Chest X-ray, PA view. Patient: 40 years old, sex F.
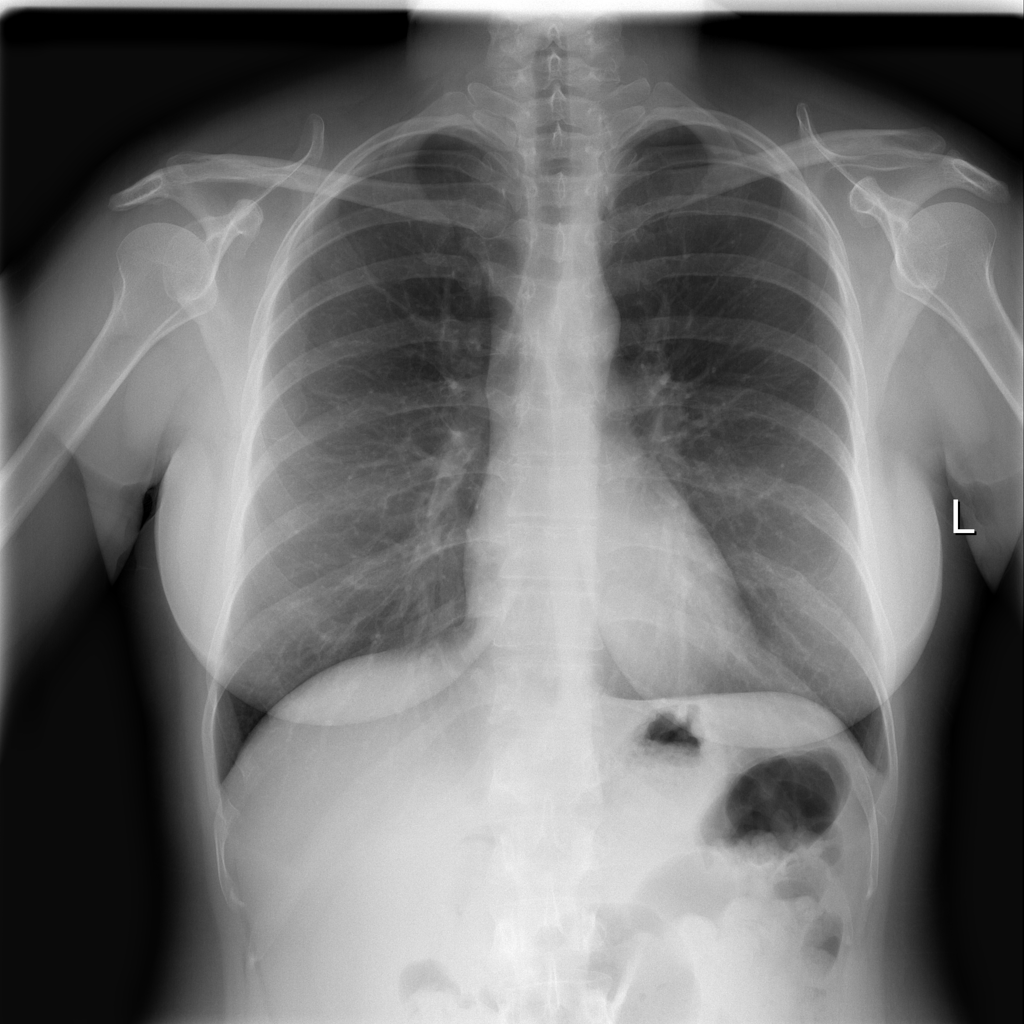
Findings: No Finding